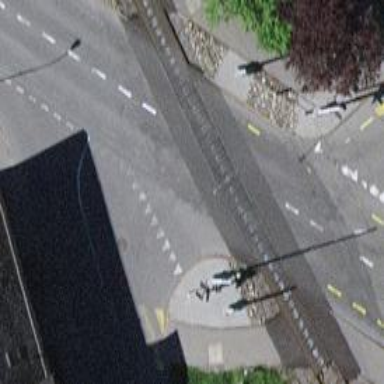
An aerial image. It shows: Level crossing with double half barrier.